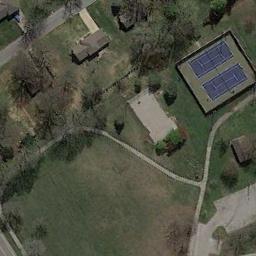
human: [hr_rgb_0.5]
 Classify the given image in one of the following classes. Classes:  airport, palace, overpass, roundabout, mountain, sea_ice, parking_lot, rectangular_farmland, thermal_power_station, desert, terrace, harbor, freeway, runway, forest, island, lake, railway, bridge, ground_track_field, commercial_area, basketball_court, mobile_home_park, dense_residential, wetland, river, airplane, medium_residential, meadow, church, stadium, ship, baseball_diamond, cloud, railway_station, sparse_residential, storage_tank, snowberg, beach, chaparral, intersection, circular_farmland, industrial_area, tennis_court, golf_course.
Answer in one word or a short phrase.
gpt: tennis_court